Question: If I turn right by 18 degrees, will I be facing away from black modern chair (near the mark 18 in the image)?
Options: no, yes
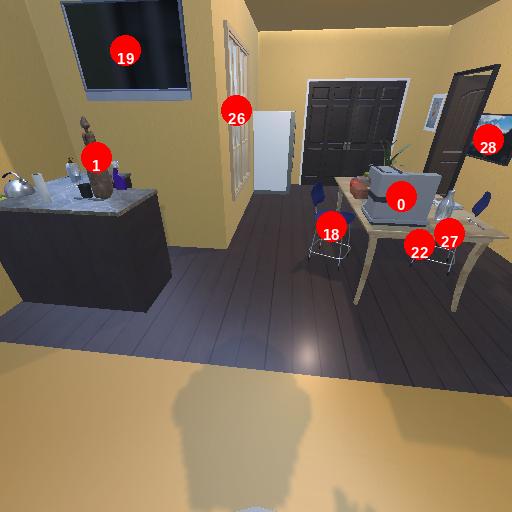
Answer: no